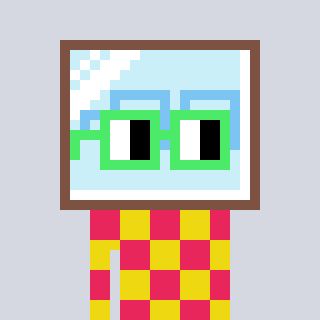
a pixel art character with square light green glasses, a mirror-shaped head and a yellow-colored body on a cool background